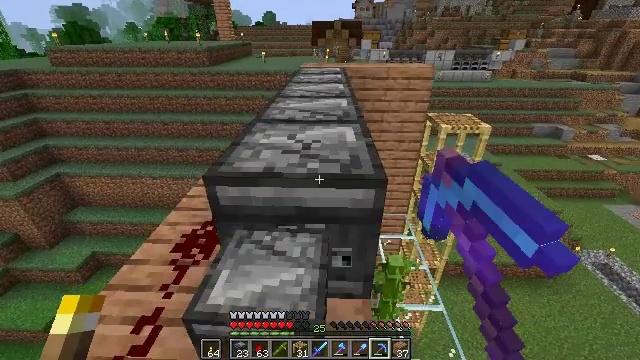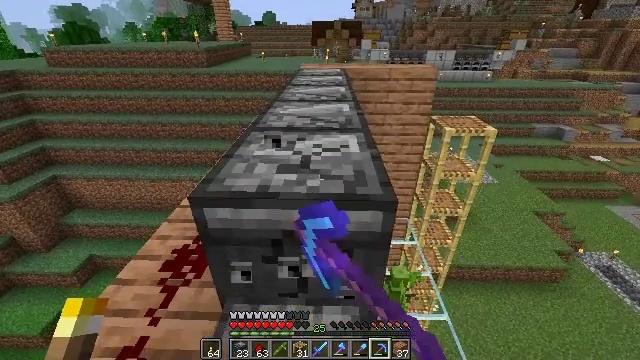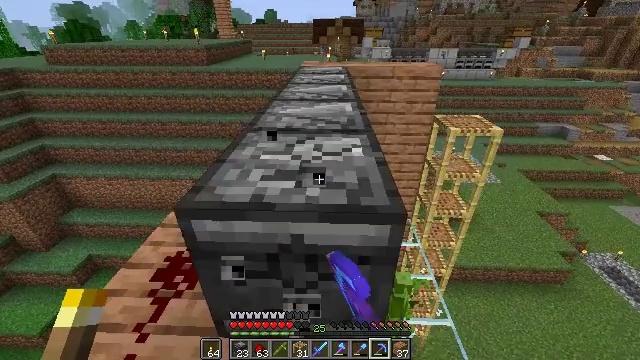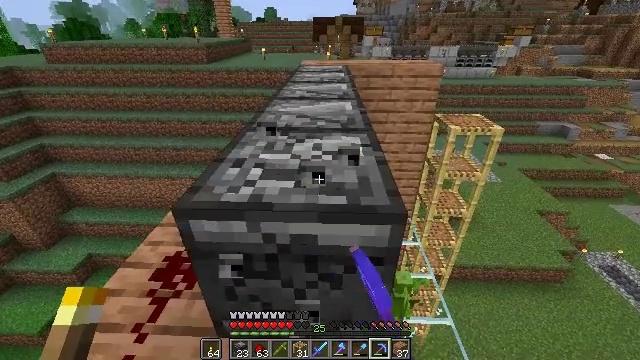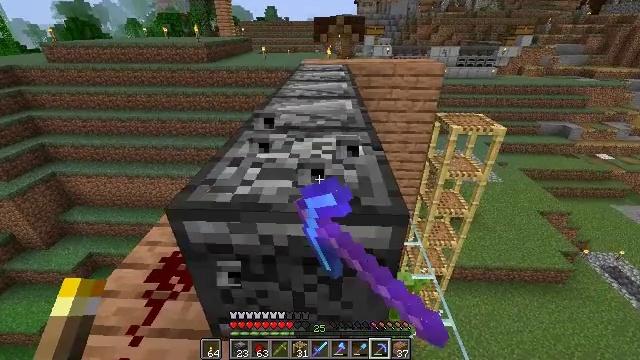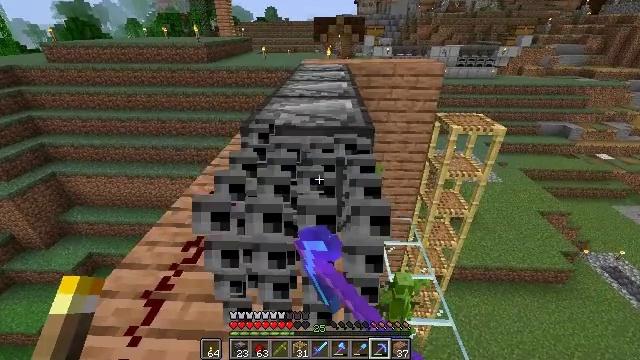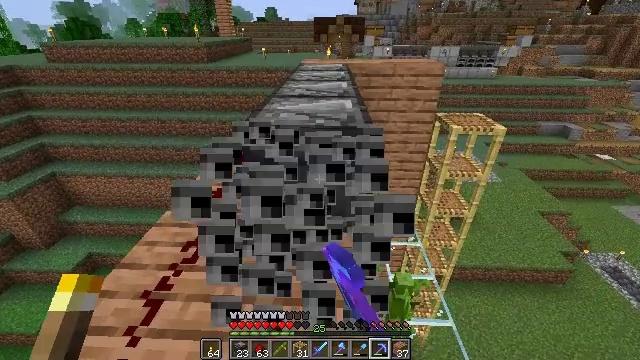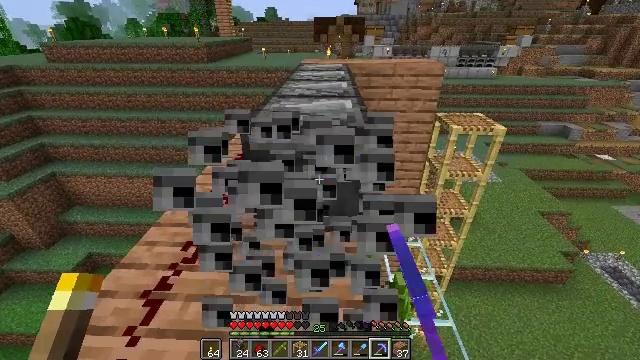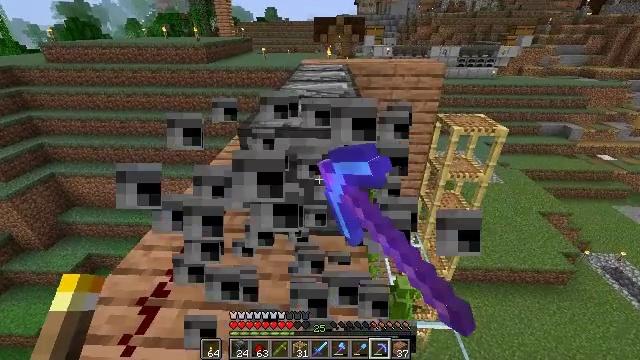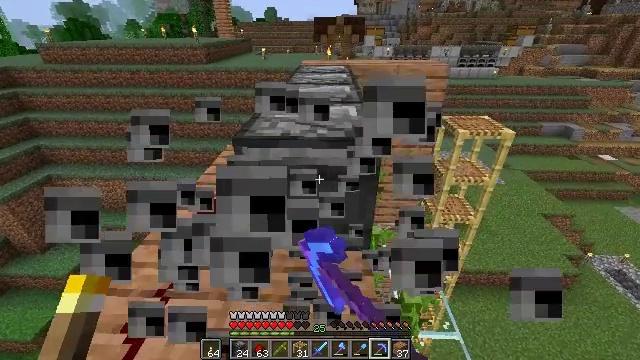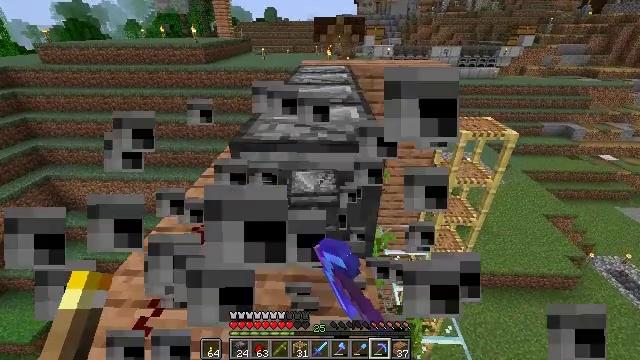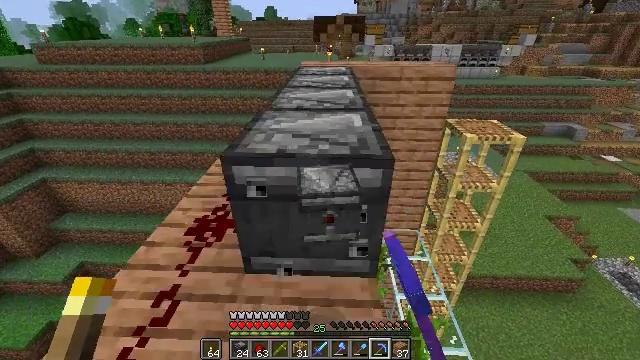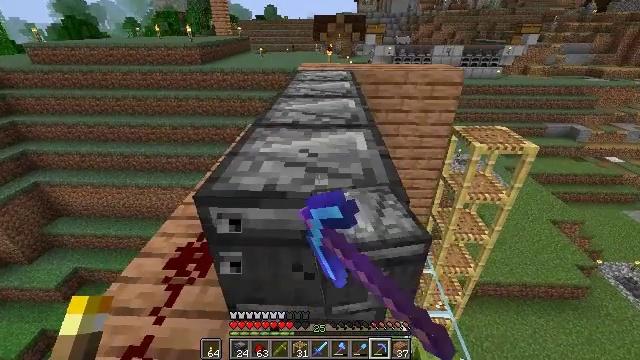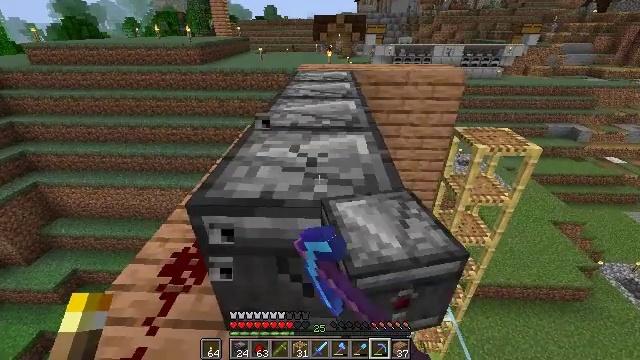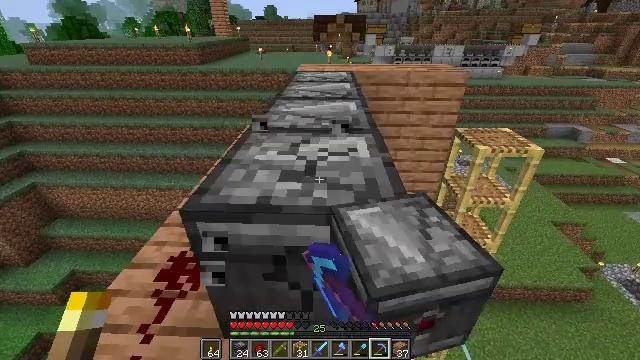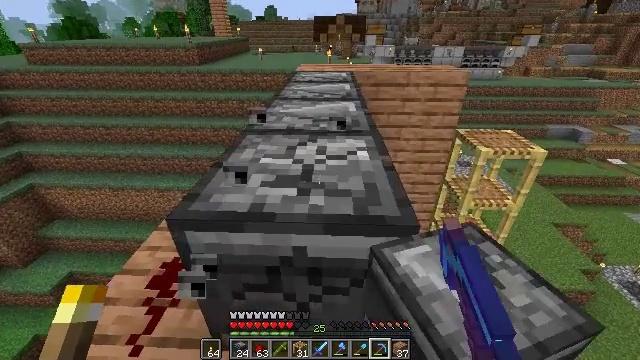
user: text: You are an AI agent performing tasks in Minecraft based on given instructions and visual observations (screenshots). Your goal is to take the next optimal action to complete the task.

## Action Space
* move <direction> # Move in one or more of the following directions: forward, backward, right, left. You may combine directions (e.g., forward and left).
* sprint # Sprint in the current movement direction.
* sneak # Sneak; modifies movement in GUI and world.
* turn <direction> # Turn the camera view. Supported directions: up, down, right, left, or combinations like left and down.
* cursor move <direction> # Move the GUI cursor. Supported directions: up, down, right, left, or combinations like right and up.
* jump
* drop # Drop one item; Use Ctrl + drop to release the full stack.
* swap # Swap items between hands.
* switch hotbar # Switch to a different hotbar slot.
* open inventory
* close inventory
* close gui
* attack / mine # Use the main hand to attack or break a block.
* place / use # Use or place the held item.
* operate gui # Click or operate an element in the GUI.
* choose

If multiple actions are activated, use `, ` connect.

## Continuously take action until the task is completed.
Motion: motion action
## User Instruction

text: Get observer for redstone contraptions.
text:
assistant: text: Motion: attack / mine
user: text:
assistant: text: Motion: attack / mine
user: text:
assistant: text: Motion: attack / mine
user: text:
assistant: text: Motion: attack / mine
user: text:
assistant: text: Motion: attack / mine
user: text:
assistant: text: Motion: attack / mine
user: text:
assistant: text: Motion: attack / mine
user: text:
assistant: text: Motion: move forward, attack / mine
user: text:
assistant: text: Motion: move forward, attack / mine
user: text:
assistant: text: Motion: move forward, attack / mine
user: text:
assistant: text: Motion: move forward, attack / mine
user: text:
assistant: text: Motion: move forward, attack / mine
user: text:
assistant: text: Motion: attack / mine
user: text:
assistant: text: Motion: attack / mine
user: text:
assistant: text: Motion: attack / mine
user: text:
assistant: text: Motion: attack / mine
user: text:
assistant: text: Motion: attack / mine
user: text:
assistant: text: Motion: attack / mine
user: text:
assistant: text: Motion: move forward, attack / mine
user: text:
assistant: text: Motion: move forward, attack / mine
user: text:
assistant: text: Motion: move forward, attack / mine
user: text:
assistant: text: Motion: move forward, attack / mine
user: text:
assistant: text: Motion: attack / mine
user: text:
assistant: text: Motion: attack / mine
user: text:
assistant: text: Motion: attack / mine
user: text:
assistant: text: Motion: attack / mine
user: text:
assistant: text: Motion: attack / mine
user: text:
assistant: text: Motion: attack / mine
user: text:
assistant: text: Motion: attack / mine
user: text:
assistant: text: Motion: move forward, attack / mine